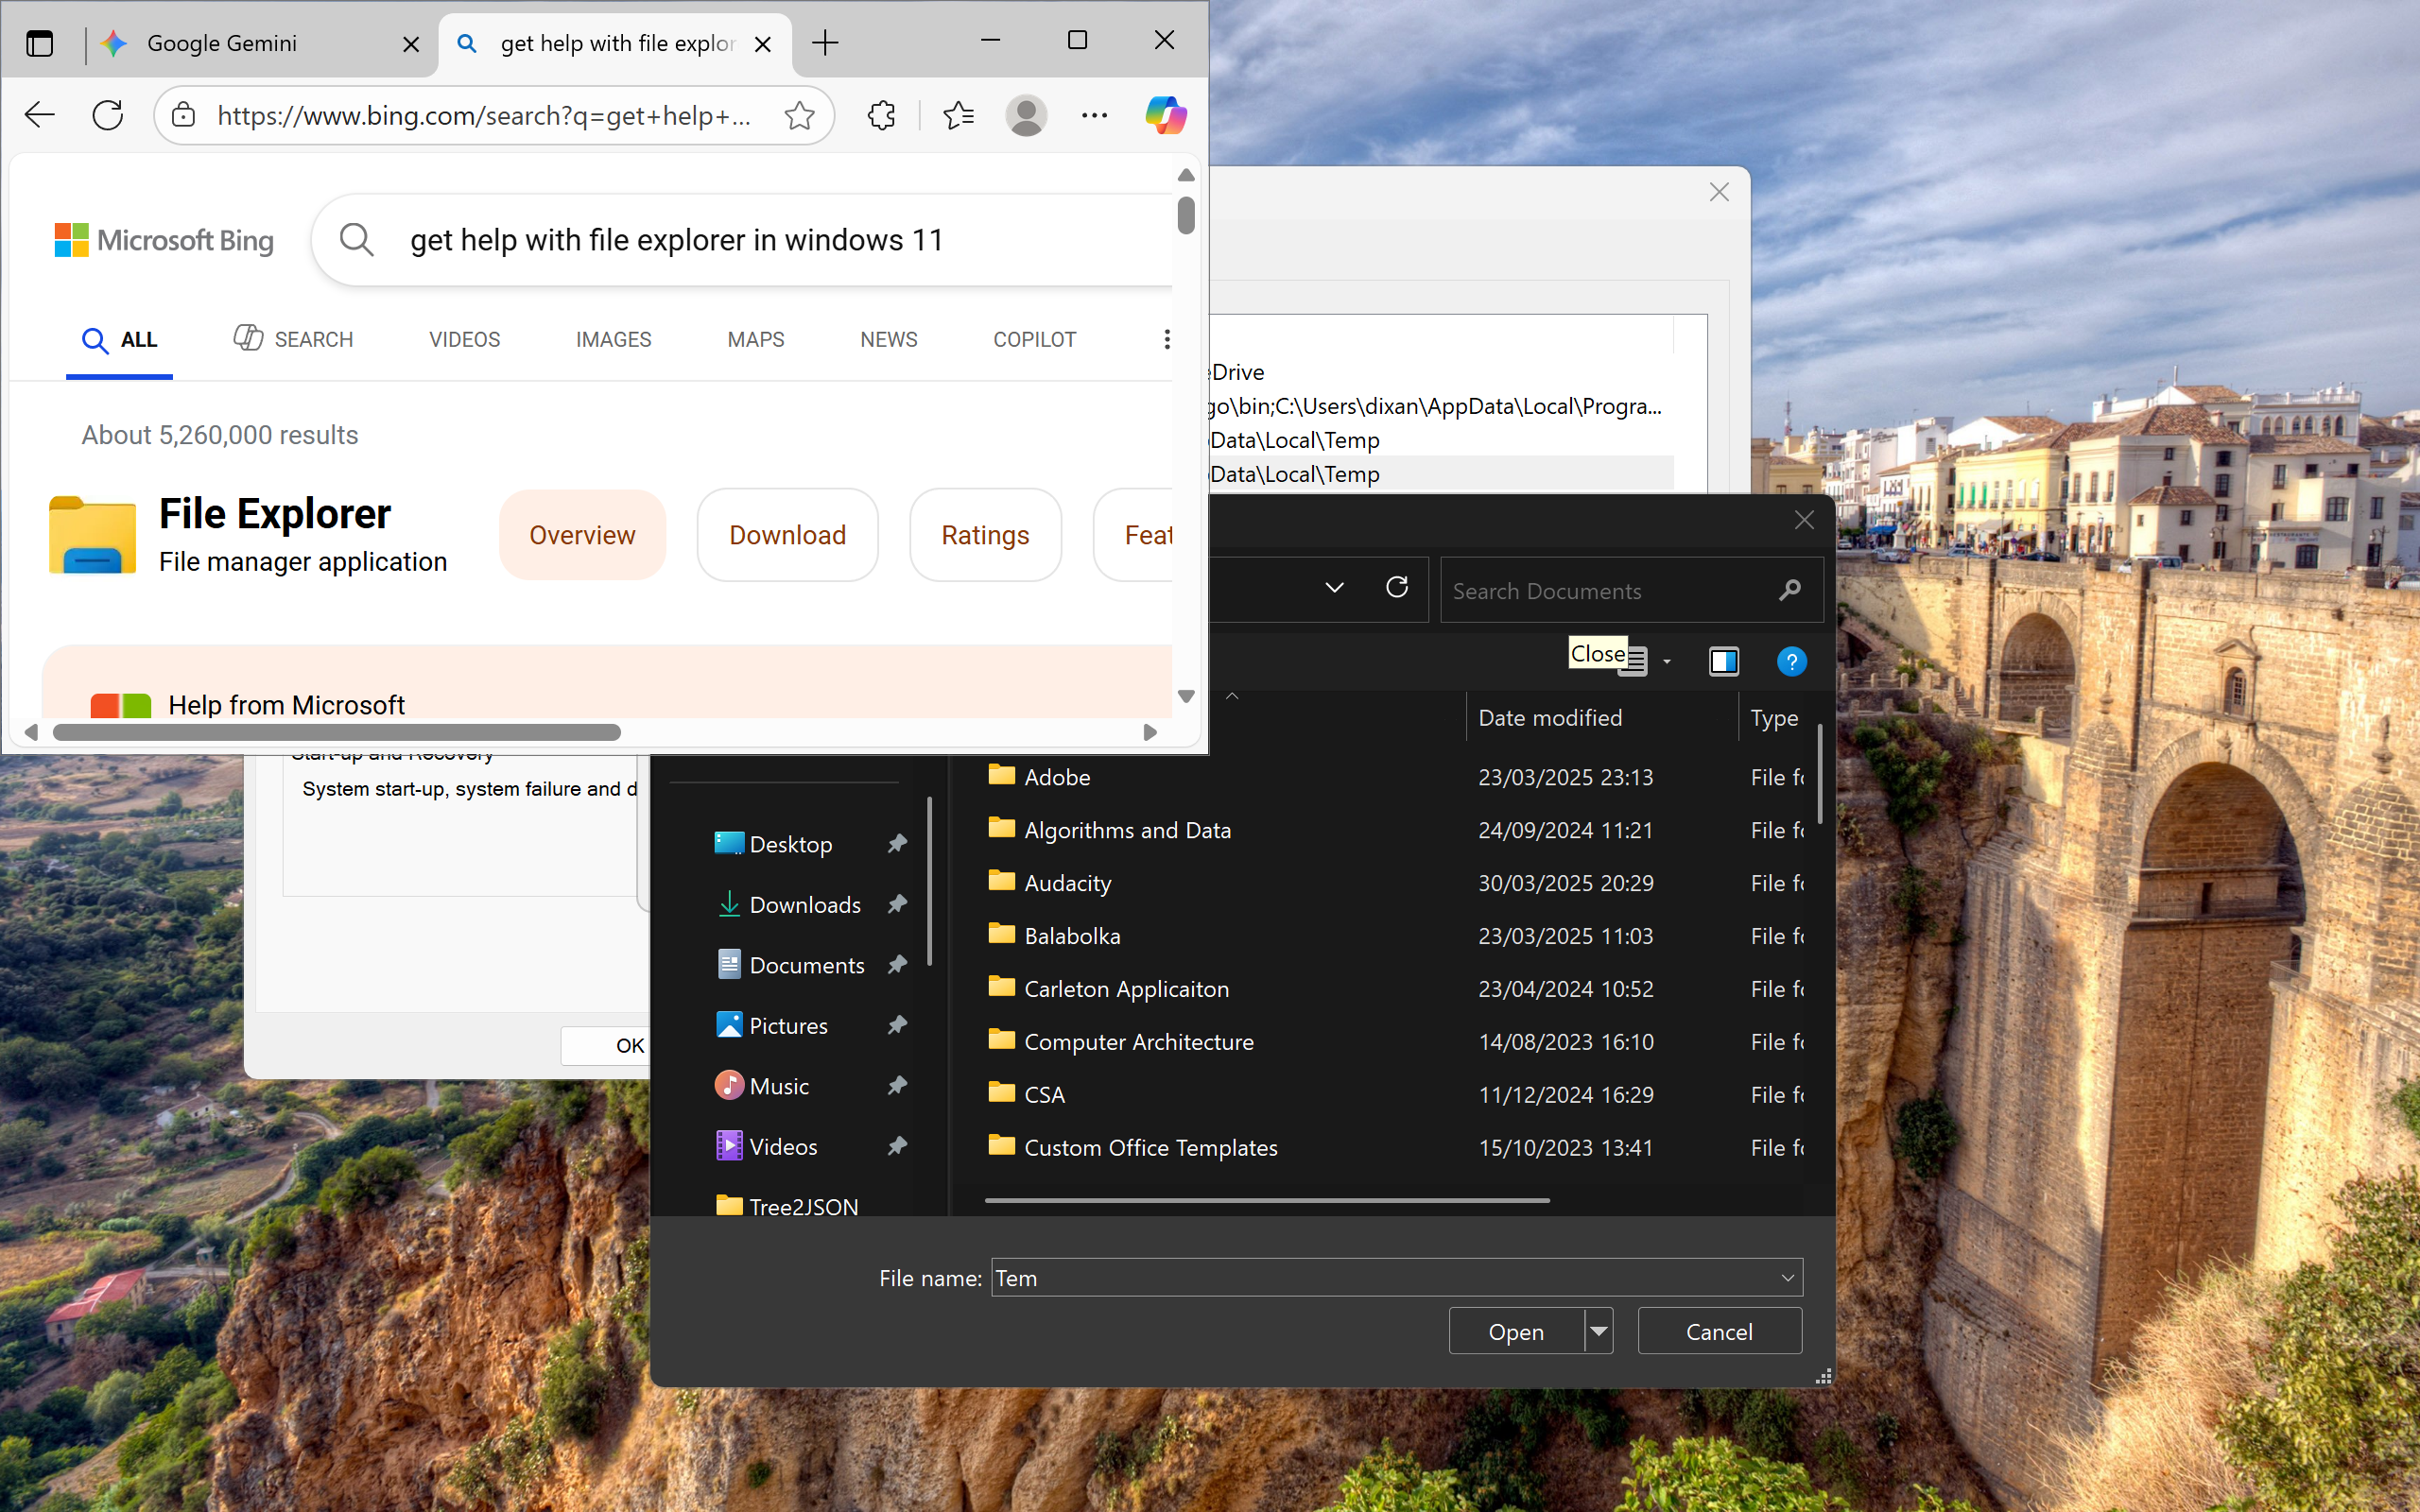
UI elements on screen:
"Desktop - window"
"window"
"value: Close"
"get help with file explorer in windows 11 - Search - window"
"System - menu bar - Contains commands to manipulate the window"
"System - menu item"
"title bar"
"Minimise - button - Moves the window out of the way"
"Maximise - button - Makes the window full screen"
"Close - button - Closes the window"
"Google Gemini - window"
"System - menu bar - Contains commands to manipulate the window"
"System - menu item"
"title bar - value: Google Gemini"
"Minimise - button - Moves the window out of the way"
"Maximise - button - Makes the window full screen"
"Close - button - Closes the window"
"window"
"Taskbar - pane"
"pane"
"Running applications - pane"
"window"
"UI element"
"window"
"UI element"
"System Properties - window"
"title bar - value: System Properties"
"Close - button - Closes the window"
"System Properties - dialog - You must be logged on as an Administrator to make most of these chan..."
"Advanced - window"
"Advanced - property page - You must be logged on as an Administrator to make most of these changes."
"You must be logged on as an Administrator to make most of these changes. - window"
"You must be logged on as an Administrator to make most of these changes. - text"
"Performance - window"
"Performance - grouping - Visual effects, processor scheduling, memory usage and virtual memory"
"Visual effects, processor scheduling, memory usage and virtual memory - window"
"Visual effects, processor scheduling, memory usage and virtual memory - text"
"Settings... - window"
"Settings... - button"
"User Profiles - window"
"User Profiles - grouping - Desktop settings related to your sign-in"
"Desktop settings related to your sign-in - window"
"Desktop settings related to your sign-in - text"
"Settings... - window"
"Settings... - button"
"Start-up and Recovery - window"
"Start-up and Recovery - grouping - System start-up, system failure and debugging information"
"System start-up, system failure and debugging information - window"
"System start-up, system failure and debugging information - text"
"Settings... - window"
"Settings... - button"
"Environment Variables... - window"
"Environment Variables... - button"
"OK - window"
"OK - button"
"Cancel - window"
"Cancel - button"
"Apply - window"
"Apply - button"
"window"
"tab control"
"Computer Name - tab"
"Hardware - tab"
"Advanced - tab"
"System Protection - tab"
"Remote - tab"
"window"